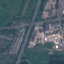
Label: Highway